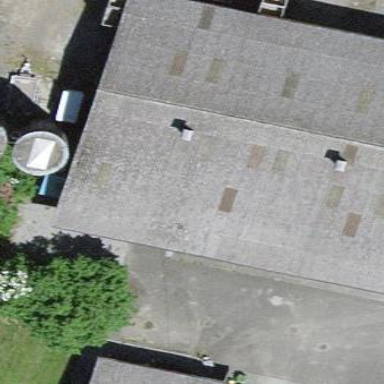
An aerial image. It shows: Warehouse building.